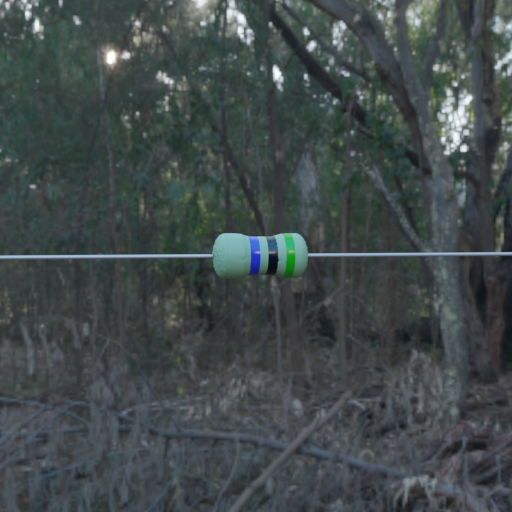
Resistor colour bands (in order): blue, black, green